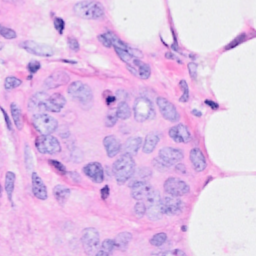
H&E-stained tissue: Breast